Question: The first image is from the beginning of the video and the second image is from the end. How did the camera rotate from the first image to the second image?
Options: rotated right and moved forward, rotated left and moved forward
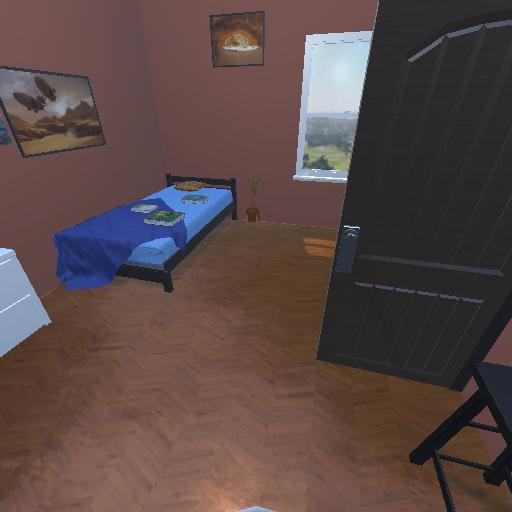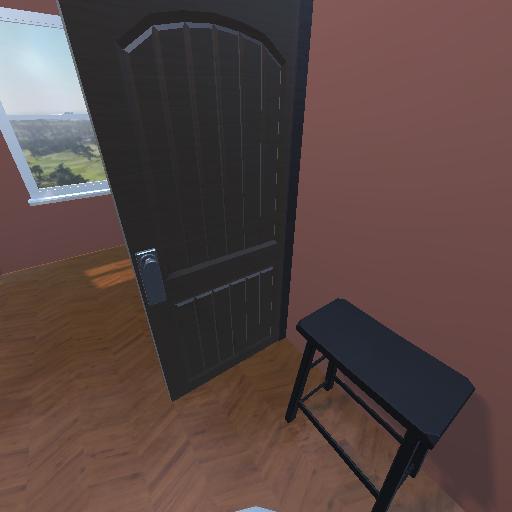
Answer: rotated right and moved forward